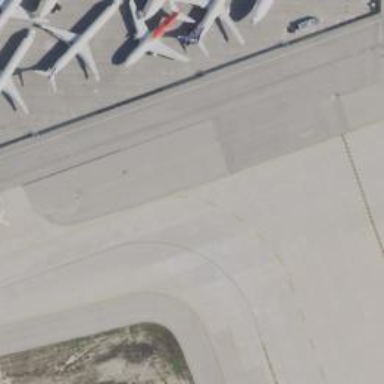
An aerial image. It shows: View of taxiway at the airport.